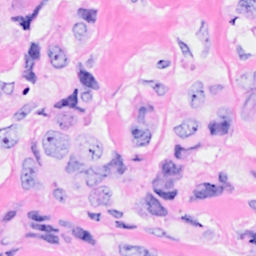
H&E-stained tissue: Breast